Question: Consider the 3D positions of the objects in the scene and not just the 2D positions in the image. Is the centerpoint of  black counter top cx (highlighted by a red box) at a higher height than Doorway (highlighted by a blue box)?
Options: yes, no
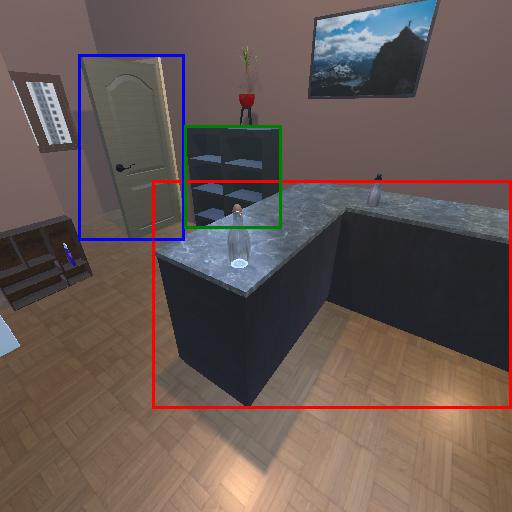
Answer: yes